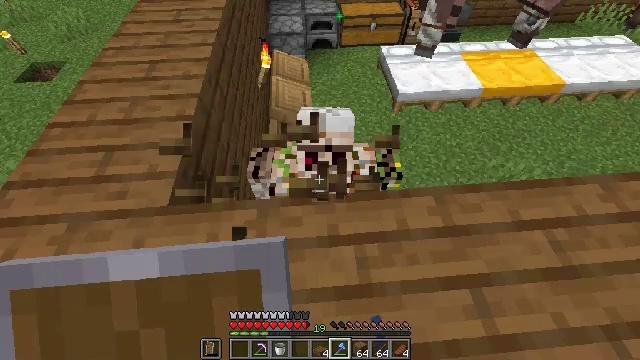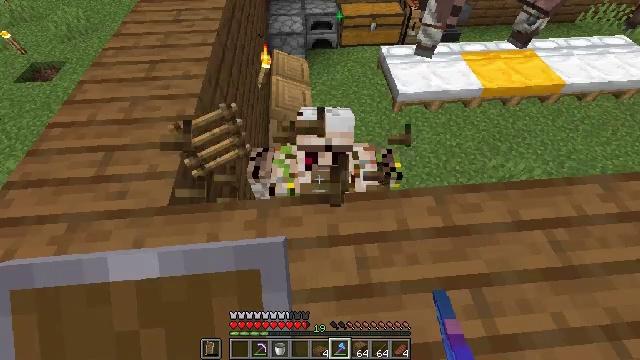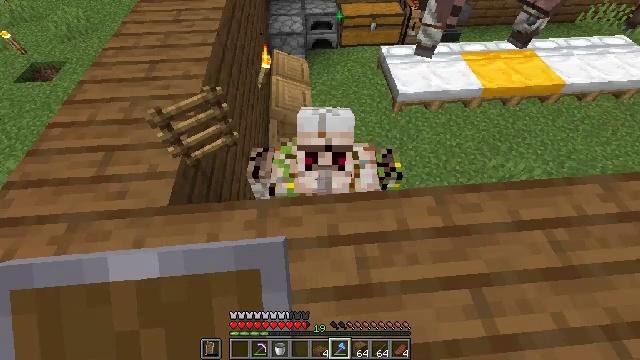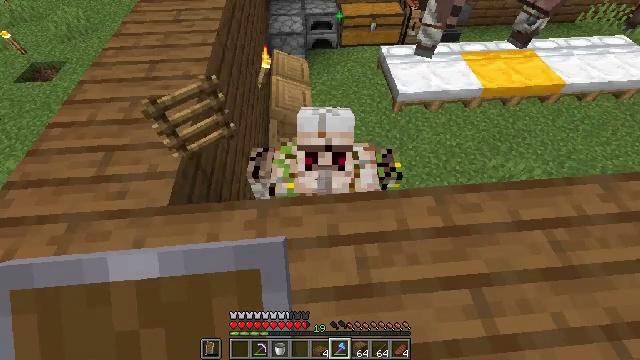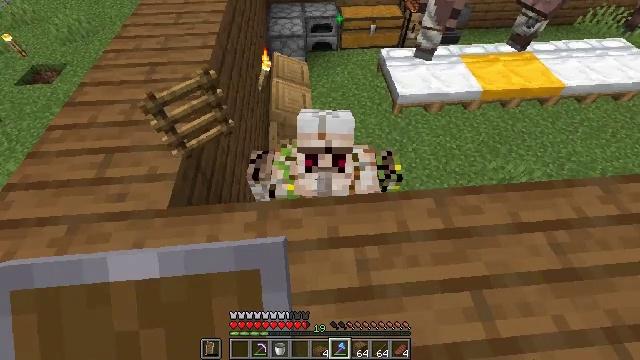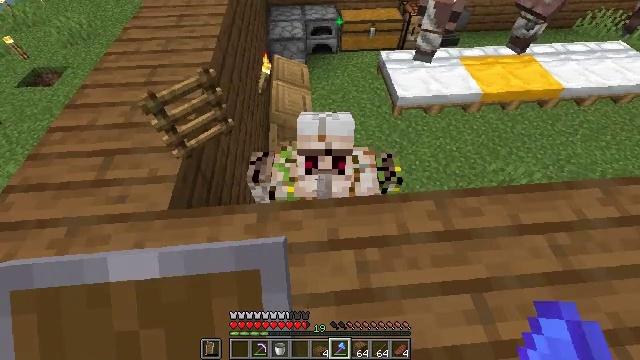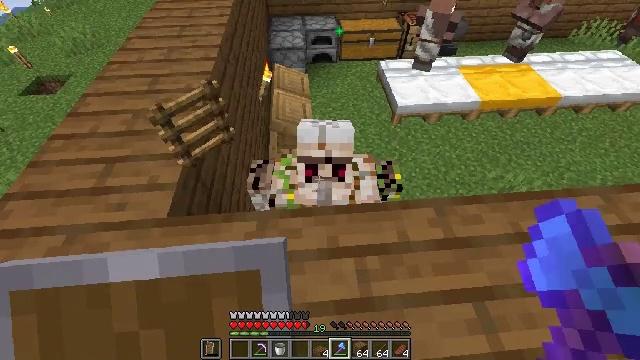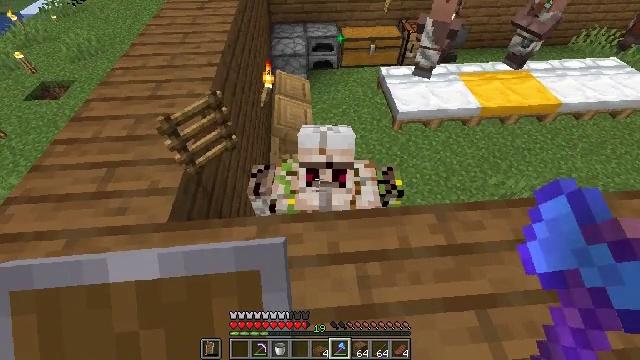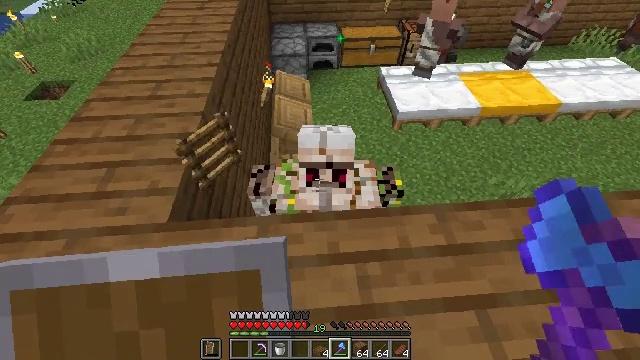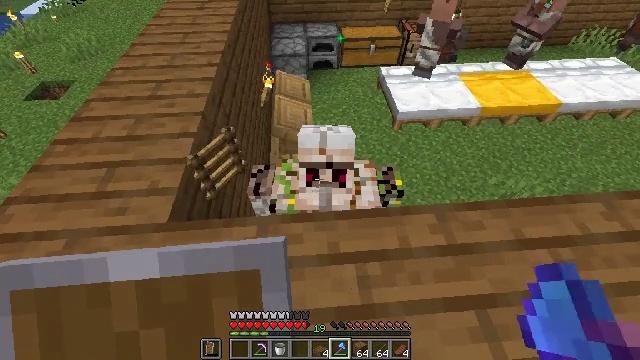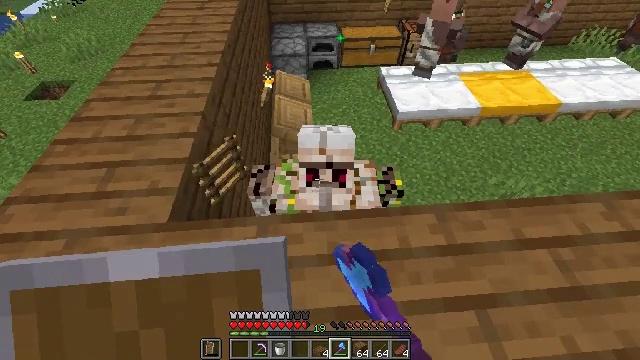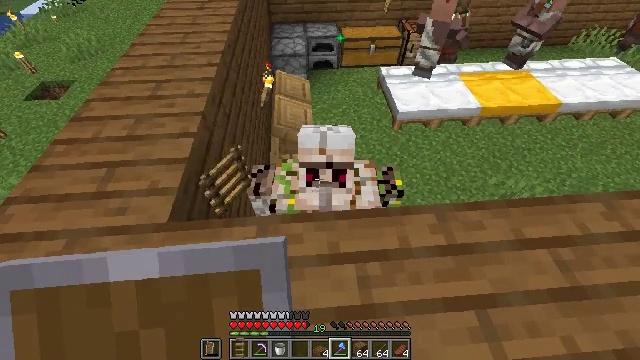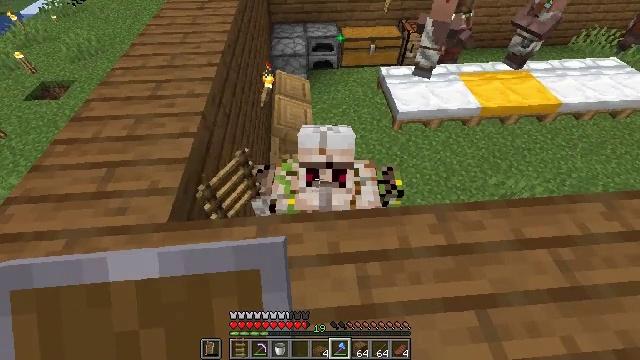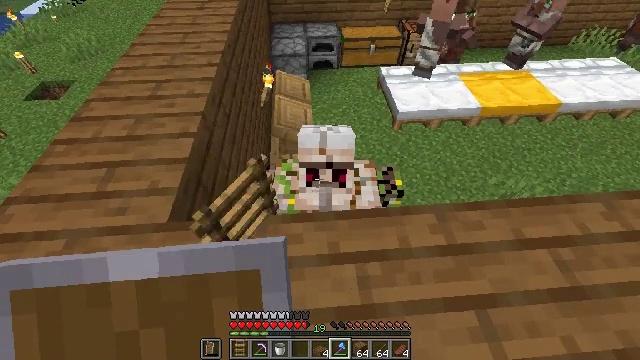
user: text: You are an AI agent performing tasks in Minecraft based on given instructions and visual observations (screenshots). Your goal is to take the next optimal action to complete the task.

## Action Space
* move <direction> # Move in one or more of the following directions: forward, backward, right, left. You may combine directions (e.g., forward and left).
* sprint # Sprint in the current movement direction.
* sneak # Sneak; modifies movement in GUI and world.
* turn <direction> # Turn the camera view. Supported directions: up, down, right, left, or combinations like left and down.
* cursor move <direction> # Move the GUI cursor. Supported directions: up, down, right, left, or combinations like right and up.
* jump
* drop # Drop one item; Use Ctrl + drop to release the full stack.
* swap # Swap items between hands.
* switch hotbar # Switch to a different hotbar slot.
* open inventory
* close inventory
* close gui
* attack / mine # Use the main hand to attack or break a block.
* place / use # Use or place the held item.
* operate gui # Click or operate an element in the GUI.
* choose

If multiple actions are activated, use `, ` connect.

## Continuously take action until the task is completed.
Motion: motion action
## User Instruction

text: Destroy the guardian.
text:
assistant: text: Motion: sneak
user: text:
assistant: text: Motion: sneak
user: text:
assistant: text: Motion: sneak
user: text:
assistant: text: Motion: sneak
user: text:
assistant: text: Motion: sneak
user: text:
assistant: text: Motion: sneak, turn up
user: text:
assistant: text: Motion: sneak, turn up
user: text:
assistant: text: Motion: sneak
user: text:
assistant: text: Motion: sneak, attack / mine
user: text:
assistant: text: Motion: sneak, attack / mine
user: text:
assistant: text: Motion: sneak, attack / mine
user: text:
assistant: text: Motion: sneak
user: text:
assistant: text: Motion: sneak
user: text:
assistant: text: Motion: sneak